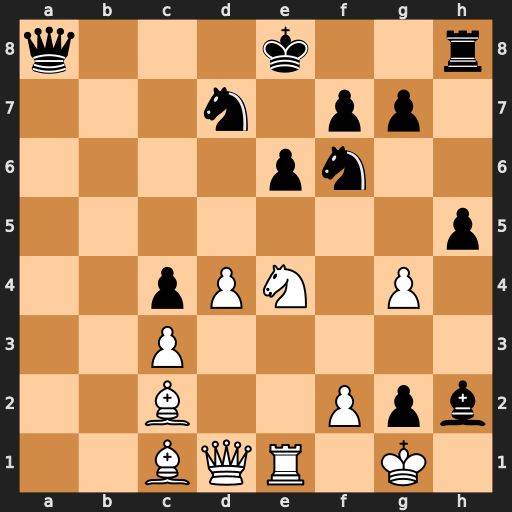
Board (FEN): q3k2r/3n1pp1/4pn2/7p/2pPN1P1/2P5/2B2Ppb/2BQR1K1
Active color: w
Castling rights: k
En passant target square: -
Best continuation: Kxh2 hxg4+ Kxg2